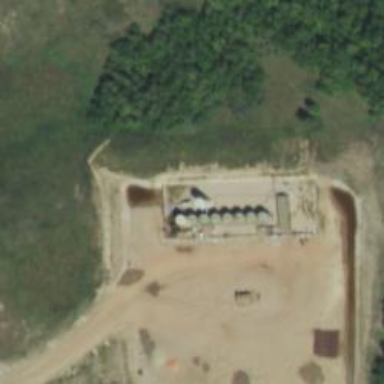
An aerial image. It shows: Storage tank that is man-made.